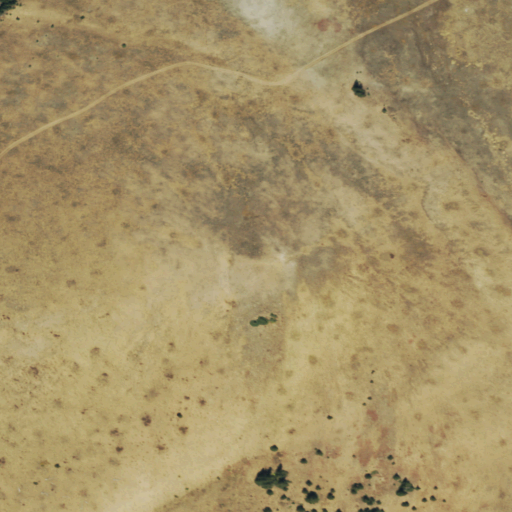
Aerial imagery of mountain in Colorado named Rocky Point containing grassland and shrub